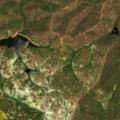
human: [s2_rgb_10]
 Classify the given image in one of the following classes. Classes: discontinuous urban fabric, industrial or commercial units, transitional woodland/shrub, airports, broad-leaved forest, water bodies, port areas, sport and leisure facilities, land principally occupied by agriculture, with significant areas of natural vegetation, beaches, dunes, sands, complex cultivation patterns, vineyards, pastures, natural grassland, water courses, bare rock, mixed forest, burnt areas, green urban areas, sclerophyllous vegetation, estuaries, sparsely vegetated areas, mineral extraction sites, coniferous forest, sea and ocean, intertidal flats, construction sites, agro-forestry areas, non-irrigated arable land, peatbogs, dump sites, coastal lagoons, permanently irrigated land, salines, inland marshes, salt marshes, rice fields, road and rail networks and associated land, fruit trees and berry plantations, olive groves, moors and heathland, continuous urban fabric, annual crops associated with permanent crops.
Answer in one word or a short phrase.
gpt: continuous urban fabric